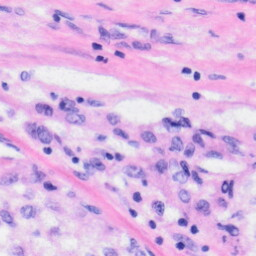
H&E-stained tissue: Liver